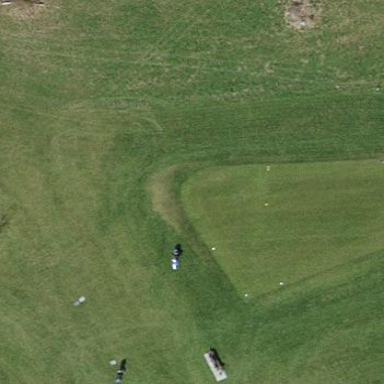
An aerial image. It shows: Golf tee.